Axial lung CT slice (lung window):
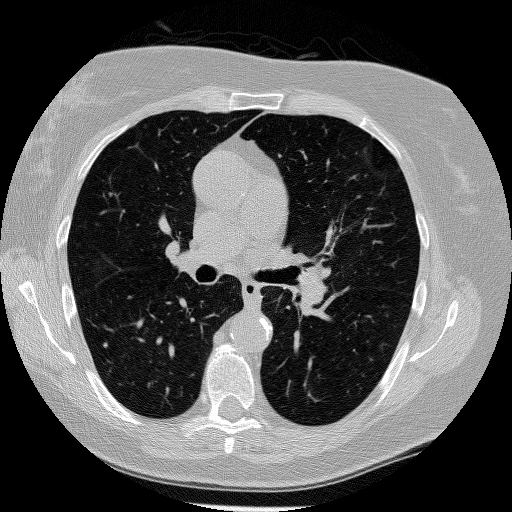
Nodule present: no